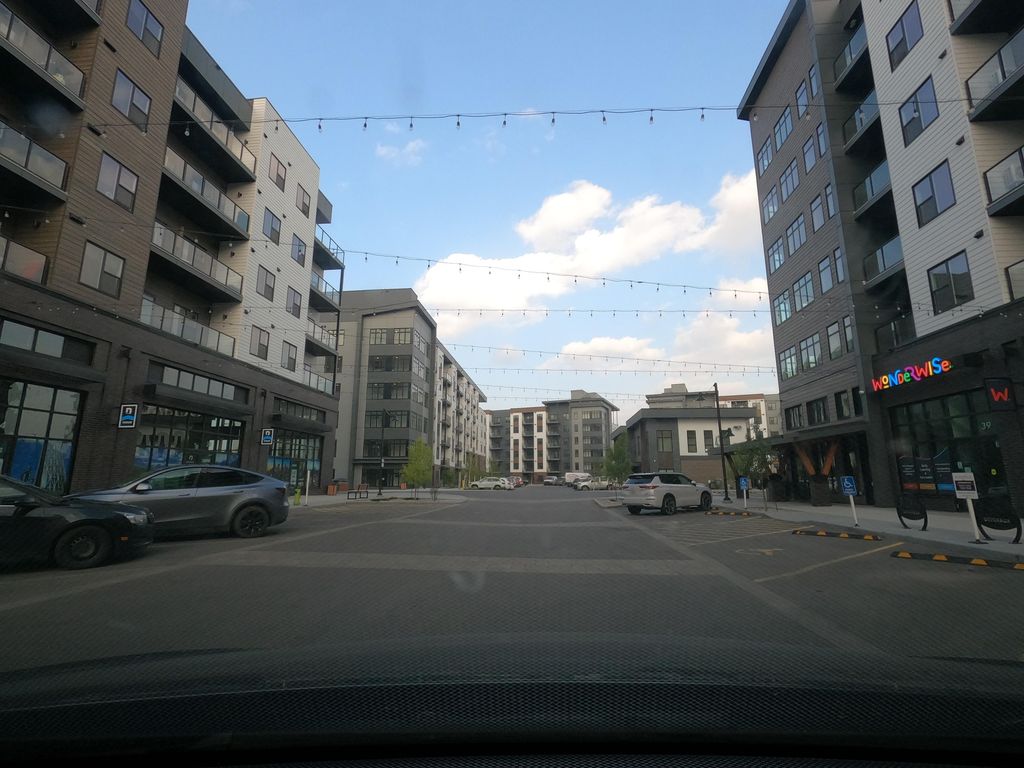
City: calgary